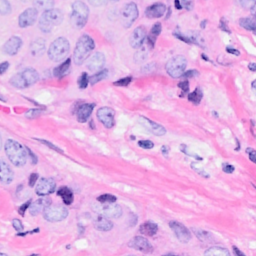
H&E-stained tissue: Breast